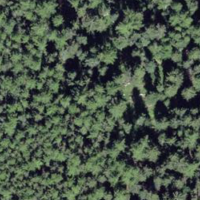
EUNIS habitat code: 43
Species observed at this site:
Vaccinium vitis-idaea
Oxalis acetosella